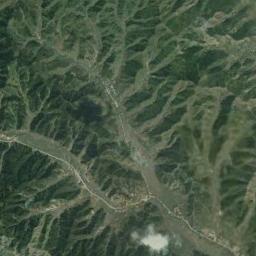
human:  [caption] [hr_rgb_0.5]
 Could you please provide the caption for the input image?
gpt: There are many roads of different lengths in the mountains .

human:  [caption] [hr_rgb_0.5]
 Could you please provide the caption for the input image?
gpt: The mountain is full of green plants with lines of bare land .

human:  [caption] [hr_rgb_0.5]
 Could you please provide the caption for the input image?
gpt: The folded mountain consists of a number of ridges and valleys and is covered with dense vegetation .

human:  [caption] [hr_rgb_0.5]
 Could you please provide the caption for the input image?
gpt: Thirty percent of the area on this mountain is covered by vegetation .

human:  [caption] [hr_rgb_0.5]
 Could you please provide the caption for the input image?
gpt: There are many ridges on the green mountain .